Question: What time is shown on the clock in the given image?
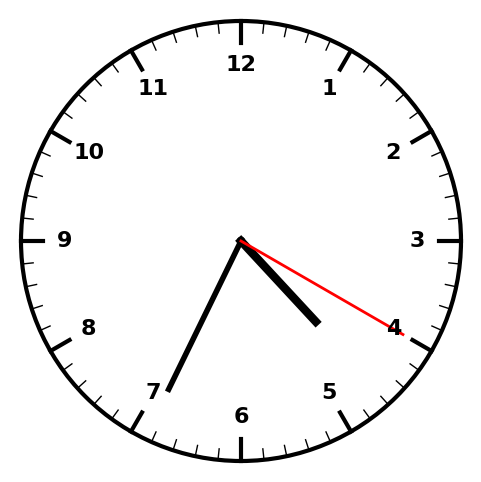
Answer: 04:34:20